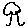
Label: tree